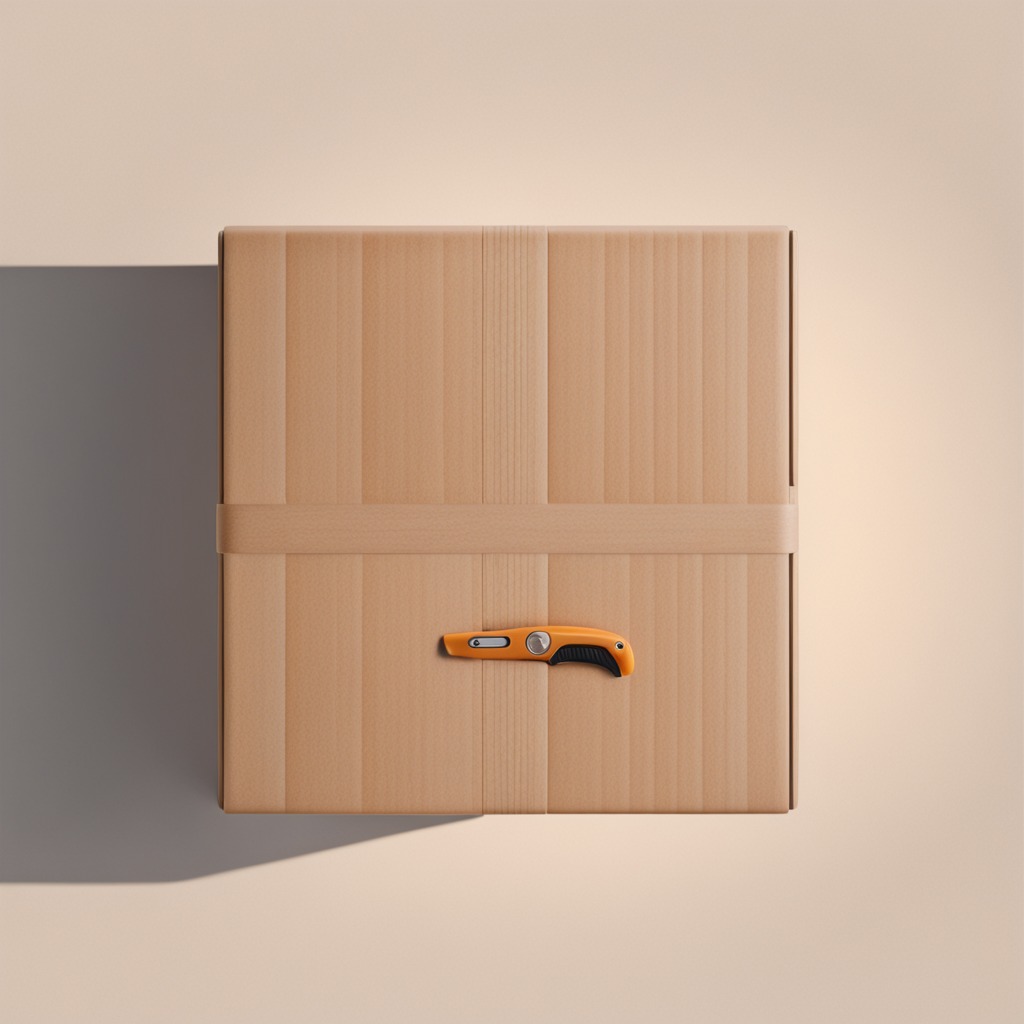
A utility knife is lying on a clean dry cardboard box surface in an outdoor workshop during daytime bright natural light soft shadows slightly creased but